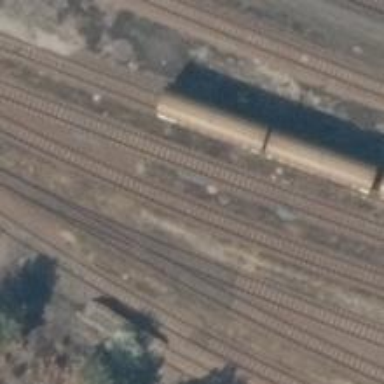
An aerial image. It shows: Railway yard.